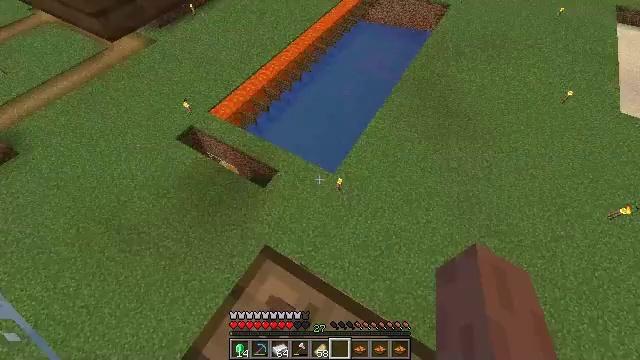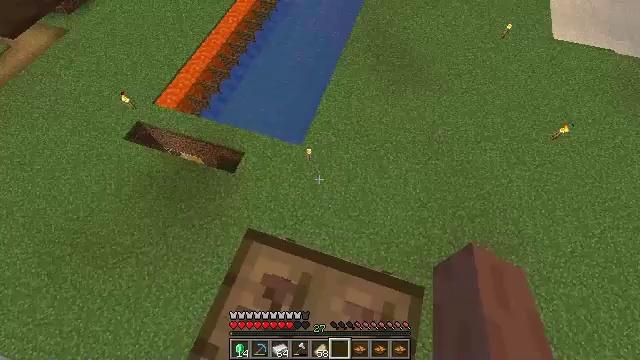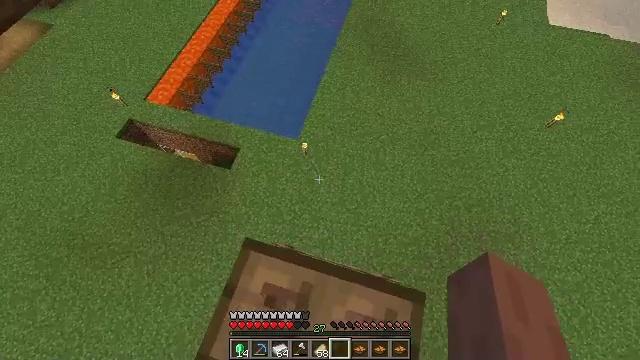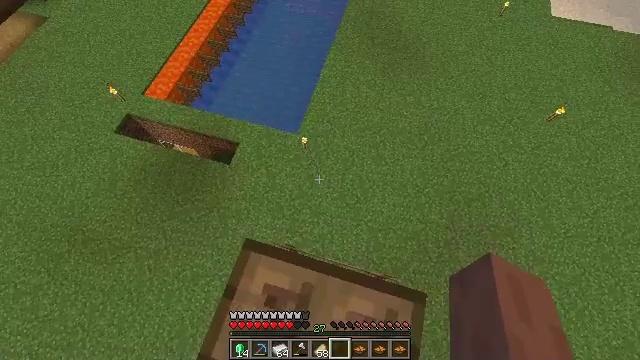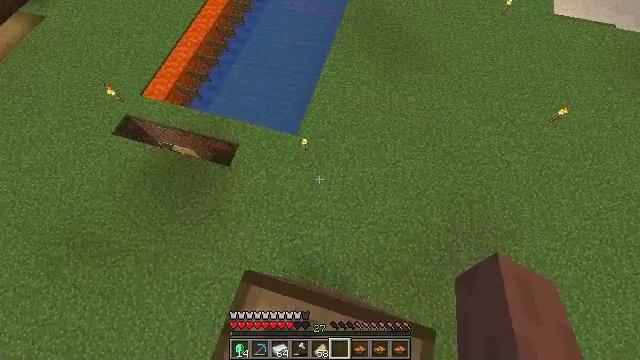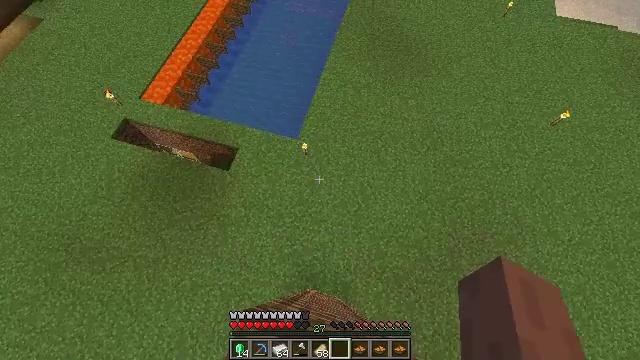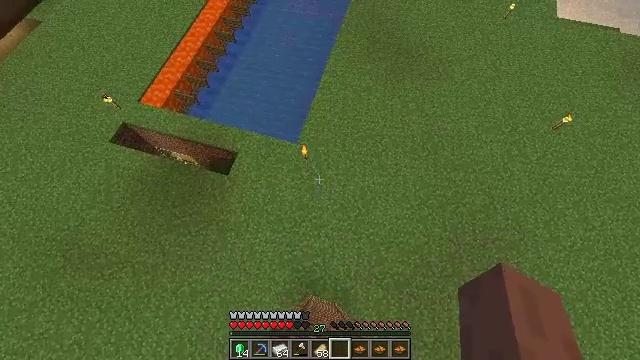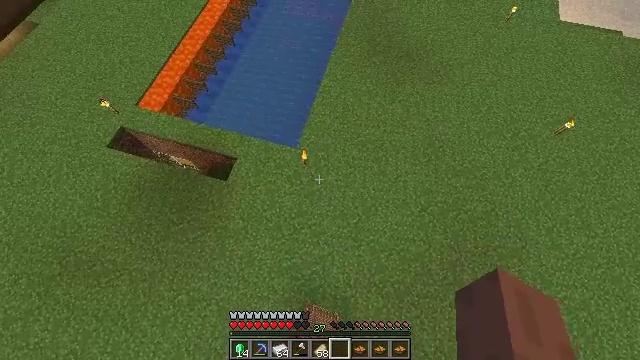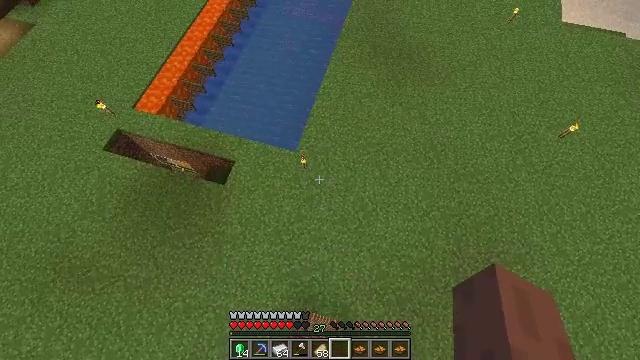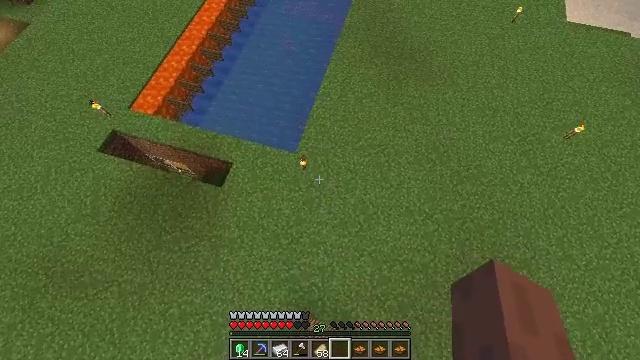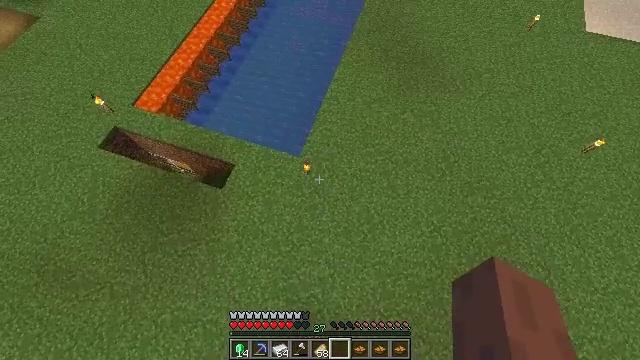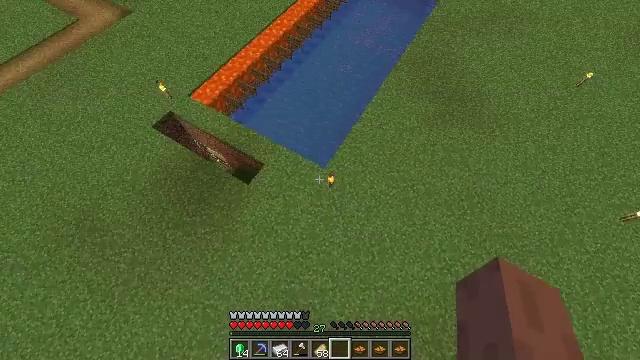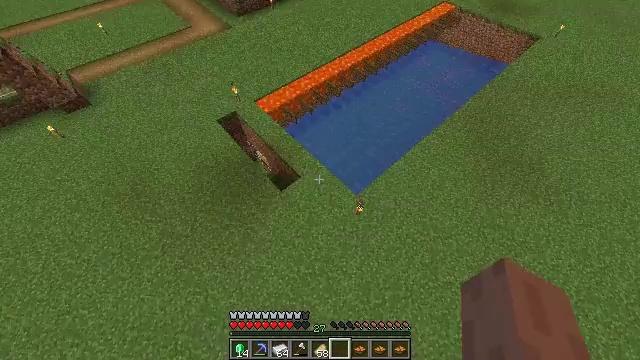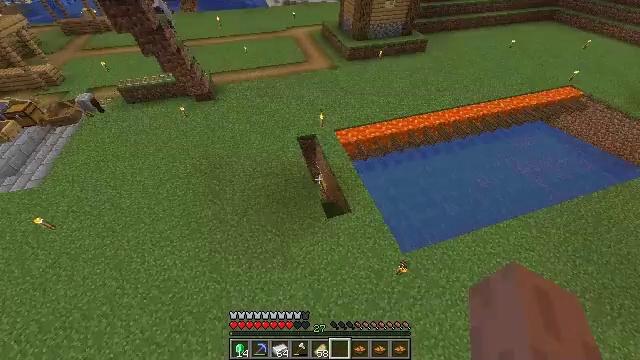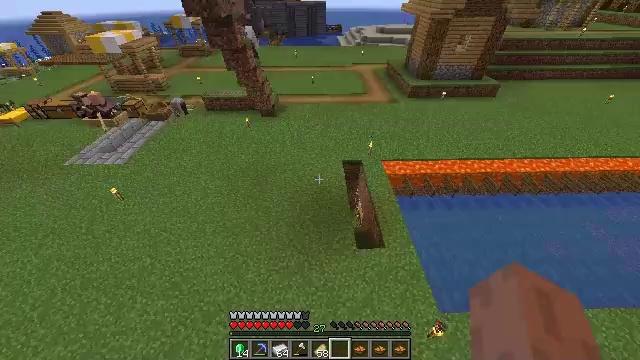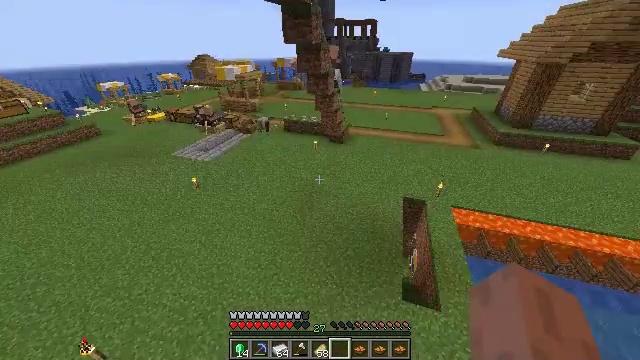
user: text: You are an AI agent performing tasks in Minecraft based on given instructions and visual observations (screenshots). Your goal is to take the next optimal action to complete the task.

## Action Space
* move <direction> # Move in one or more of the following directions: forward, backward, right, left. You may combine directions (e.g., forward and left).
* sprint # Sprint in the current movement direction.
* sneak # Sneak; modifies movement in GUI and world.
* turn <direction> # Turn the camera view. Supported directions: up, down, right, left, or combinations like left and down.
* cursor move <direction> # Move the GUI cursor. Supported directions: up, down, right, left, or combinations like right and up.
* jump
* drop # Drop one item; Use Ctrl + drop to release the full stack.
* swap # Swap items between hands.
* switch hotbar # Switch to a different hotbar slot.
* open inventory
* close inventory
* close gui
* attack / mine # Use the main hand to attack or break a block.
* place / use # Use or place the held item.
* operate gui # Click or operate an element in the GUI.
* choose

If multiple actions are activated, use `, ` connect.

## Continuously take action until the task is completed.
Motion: motion action
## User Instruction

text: Left-click on the smoker to mine it.
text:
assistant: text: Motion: turn right and down
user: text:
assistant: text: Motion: move forward, turn right and down
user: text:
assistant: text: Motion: move forward, turn down
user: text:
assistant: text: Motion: move forward
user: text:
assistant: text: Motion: move forward
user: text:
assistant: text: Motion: move forward
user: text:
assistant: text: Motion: move forward
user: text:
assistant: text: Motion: move forward
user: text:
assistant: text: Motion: move forward
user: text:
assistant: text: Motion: move forward, sprint, turn left
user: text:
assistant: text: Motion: move forward, sprint, turn left and up
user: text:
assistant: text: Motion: move forward, sprint, turn left and up
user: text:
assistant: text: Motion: move forward, sprint, turn left and up
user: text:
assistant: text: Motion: move forward, turn left and up
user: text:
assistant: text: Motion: move forward, turn left and up
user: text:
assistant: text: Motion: move forward, sprint, turn left and up
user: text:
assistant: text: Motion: move forward, sprint, turn left and up
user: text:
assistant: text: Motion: move forward, sprint, turn left and up
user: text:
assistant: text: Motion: move forward, turn up
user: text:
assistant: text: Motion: move forward, sprint, turn up
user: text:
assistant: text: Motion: move forward, sprint
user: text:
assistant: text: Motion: move forward, sprint
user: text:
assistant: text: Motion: move forward, sprint
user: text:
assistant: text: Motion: move forward
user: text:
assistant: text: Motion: move forward
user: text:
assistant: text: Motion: move forward
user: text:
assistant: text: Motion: move forward, jump
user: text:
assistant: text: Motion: move forward, jump
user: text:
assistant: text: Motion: move forward, jump
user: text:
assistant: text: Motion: move forward, jump